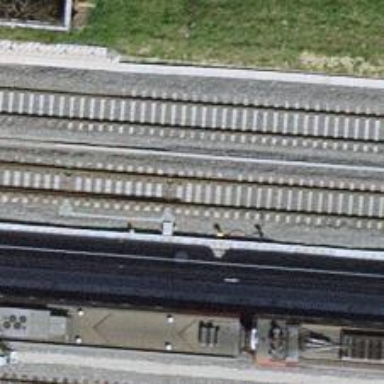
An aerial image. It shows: Railway switch.